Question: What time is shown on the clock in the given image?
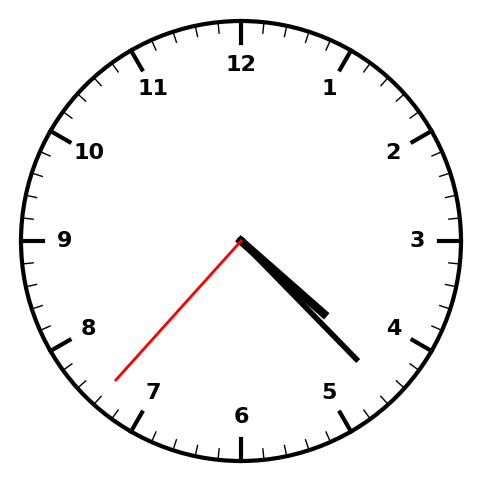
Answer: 04:22:37